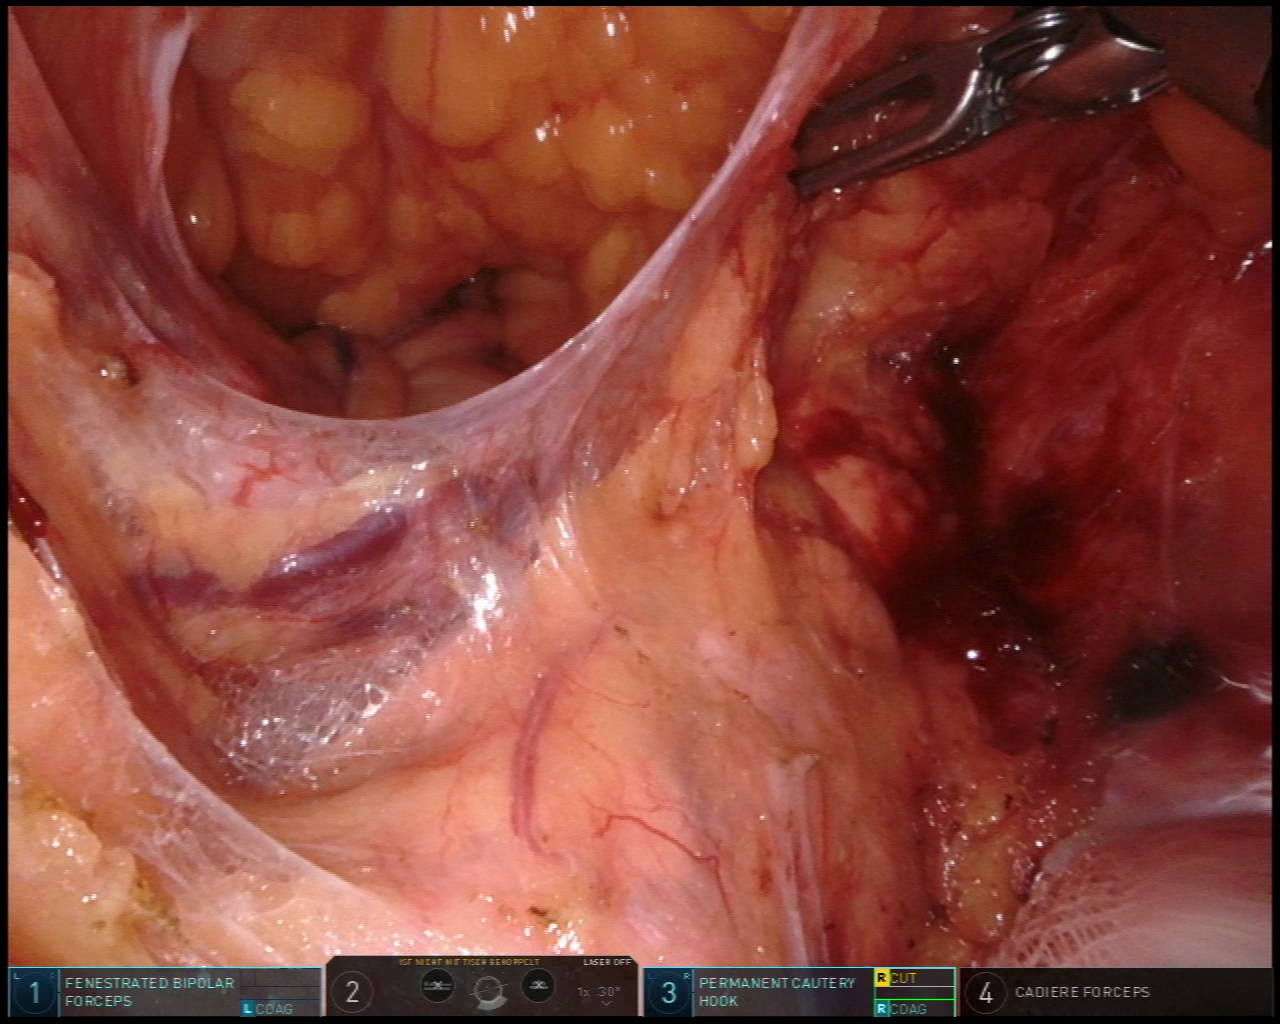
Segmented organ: pancreas
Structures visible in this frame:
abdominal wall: no
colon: no
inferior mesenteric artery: no
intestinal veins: no
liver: no
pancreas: yes
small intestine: no
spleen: no
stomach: yes
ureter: no
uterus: no
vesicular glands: no